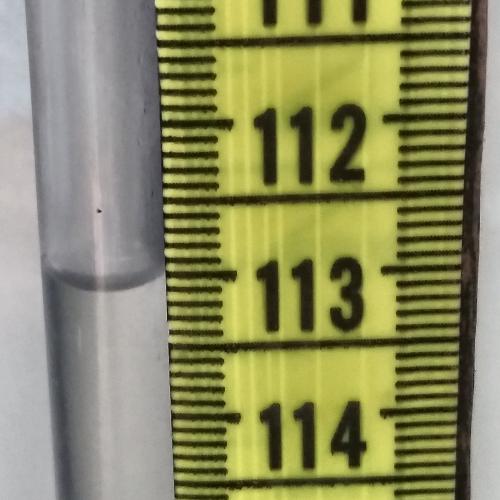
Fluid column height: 113.0 cm